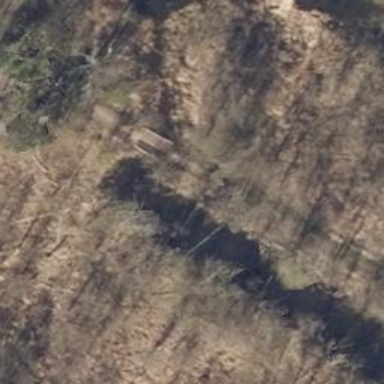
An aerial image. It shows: Footway bridge.